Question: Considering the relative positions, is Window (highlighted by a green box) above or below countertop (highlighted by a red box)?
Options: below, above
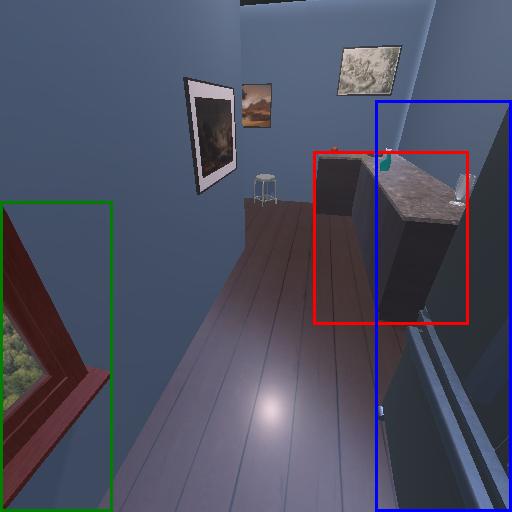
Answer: below